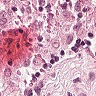
Metastatic tissue present: no